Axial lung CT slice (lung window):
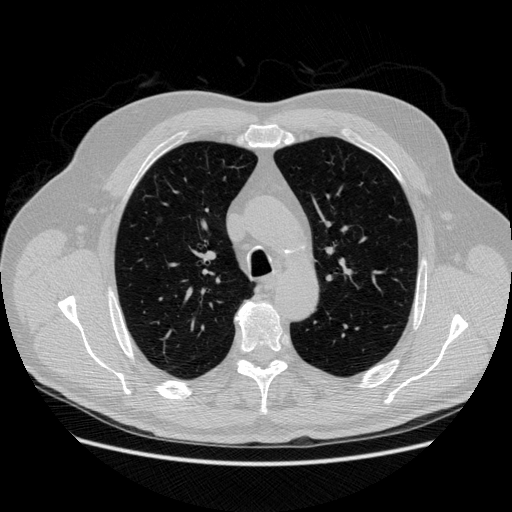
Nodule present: yes
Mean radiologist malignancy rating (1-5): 3